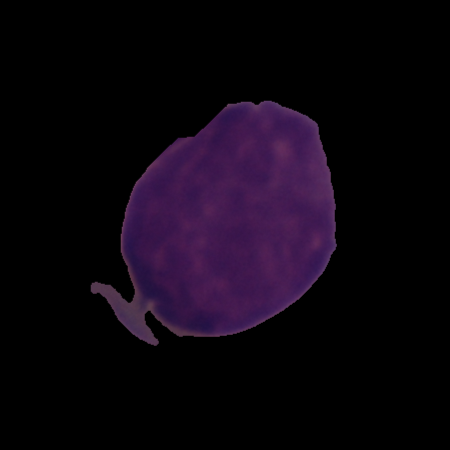
Label: cancer